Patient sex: M
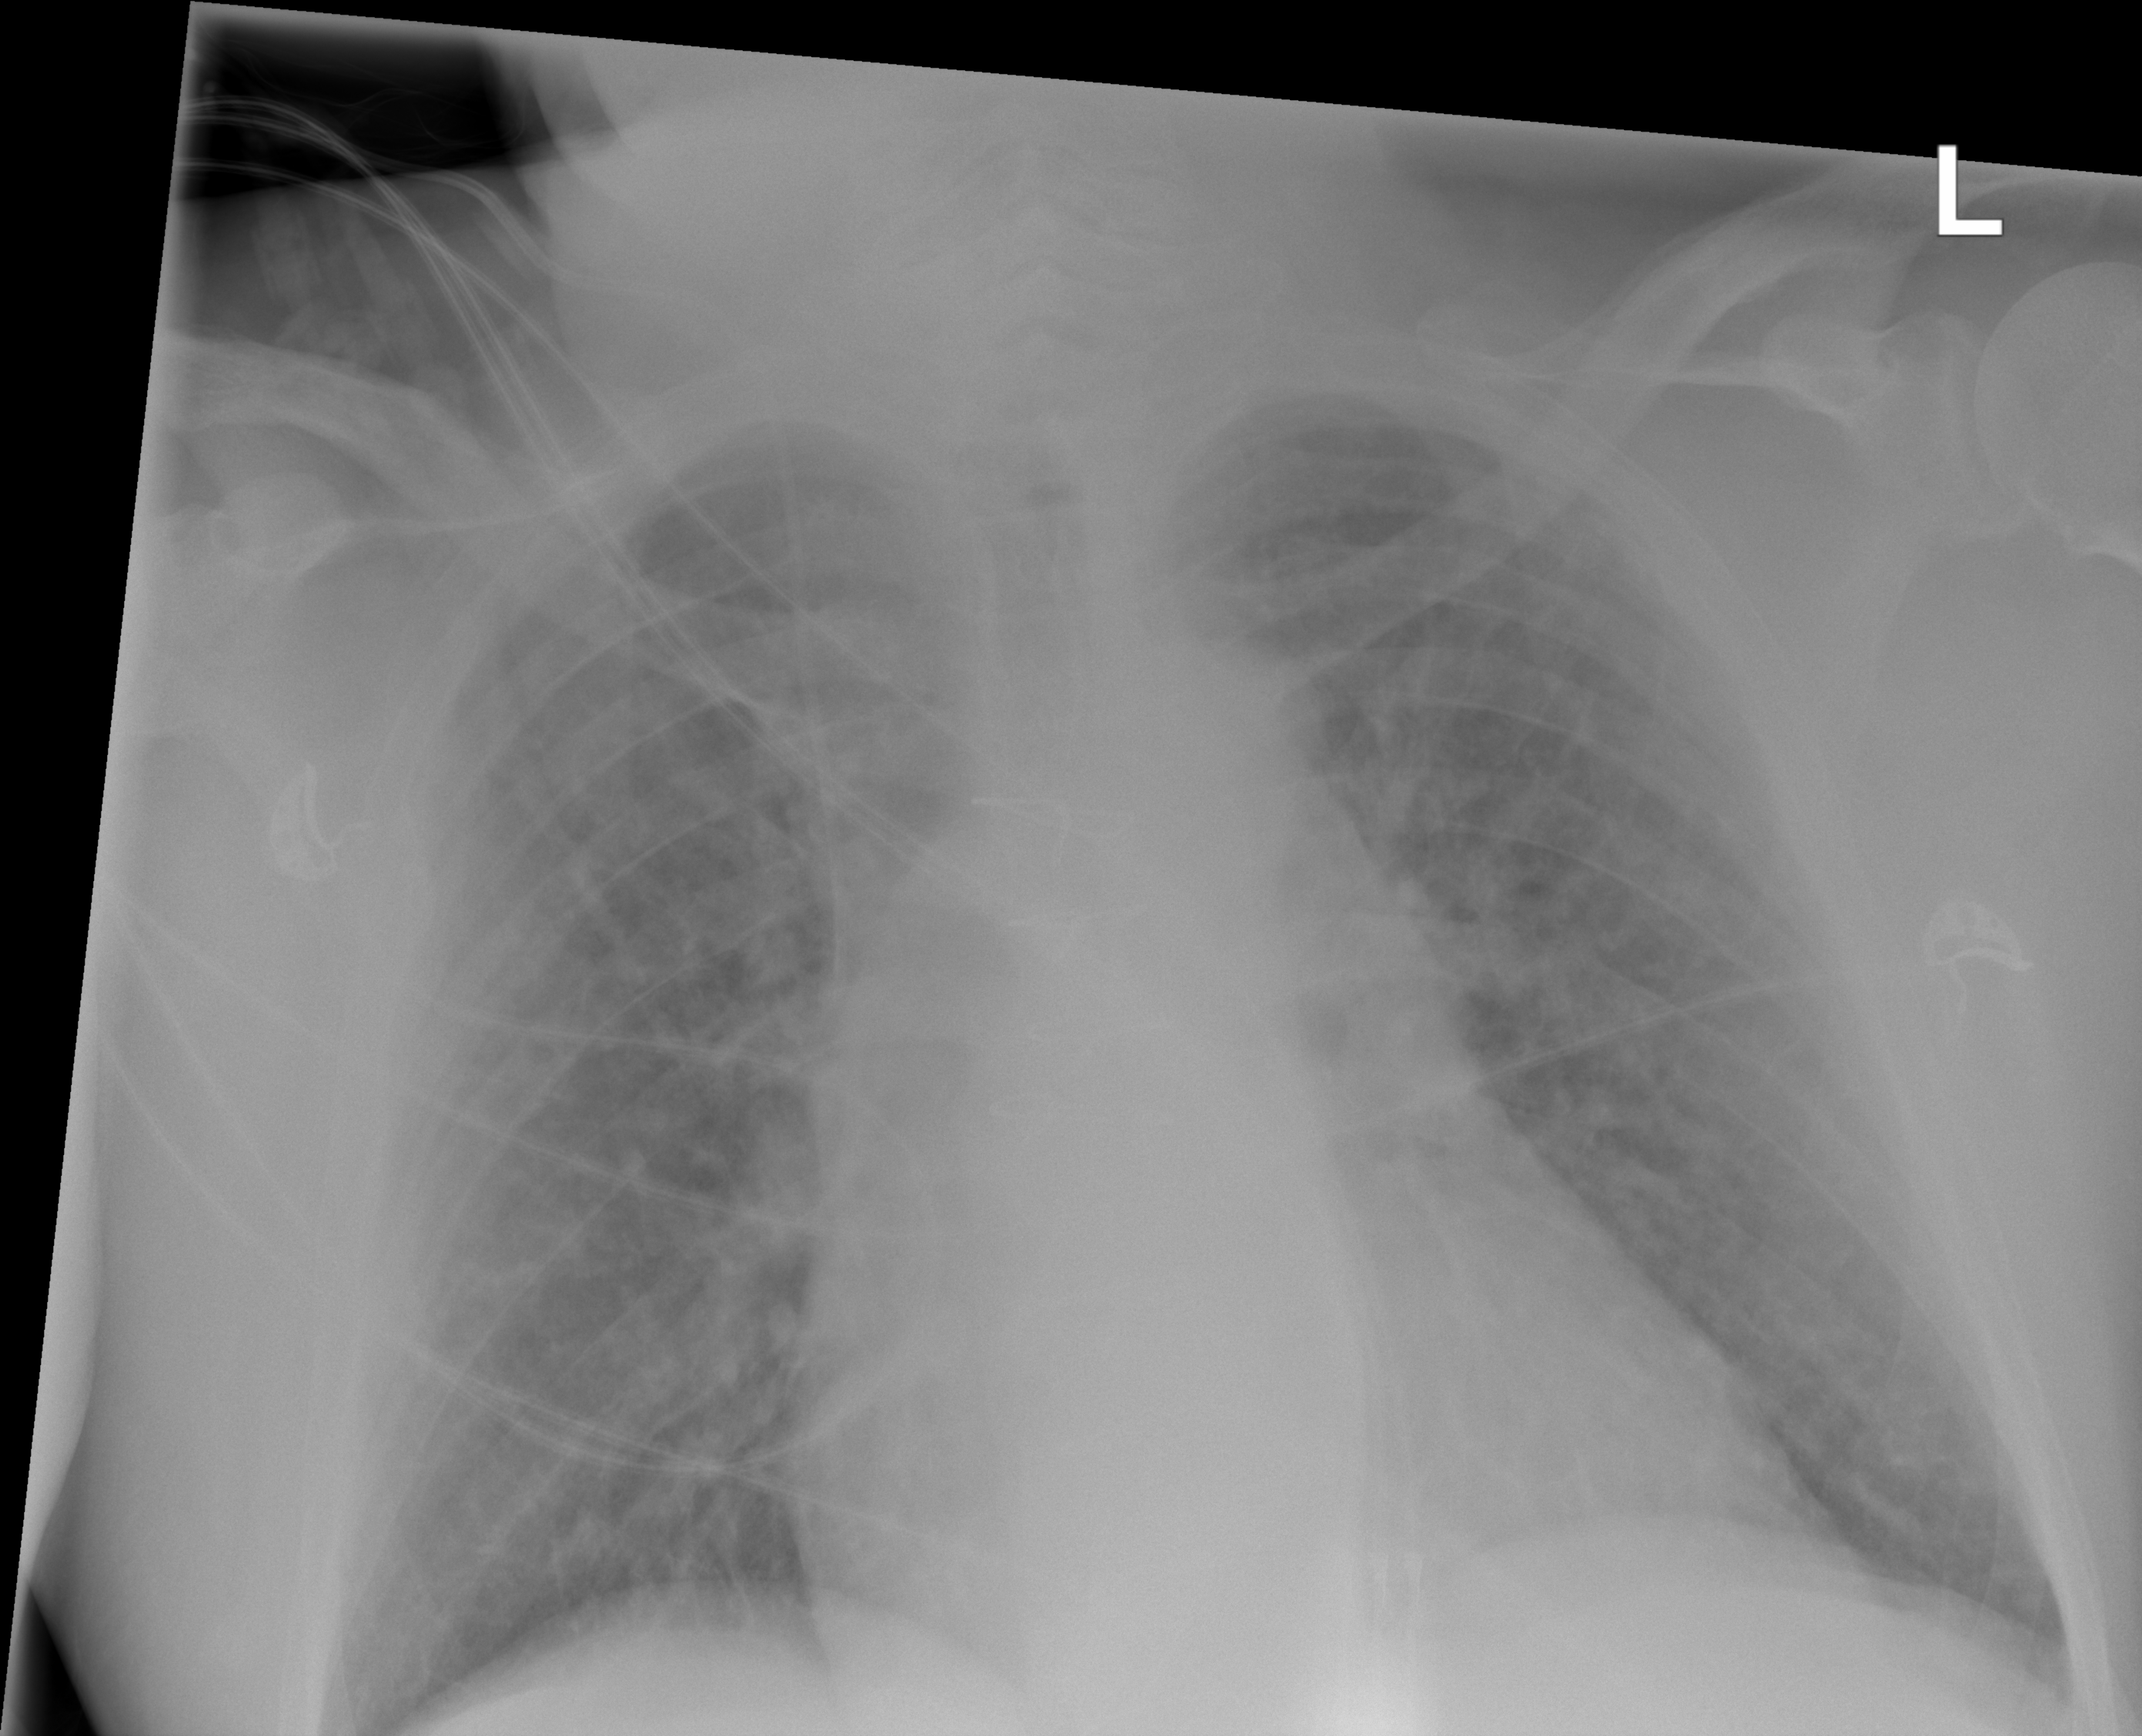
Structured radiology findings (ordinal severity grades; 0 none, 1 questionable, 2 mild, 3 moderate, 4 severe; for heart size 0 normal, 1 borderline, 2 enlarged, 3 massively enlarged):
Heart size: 2
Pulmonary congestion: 2
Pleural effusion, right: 0
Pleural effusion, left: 0
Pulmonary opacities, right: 0
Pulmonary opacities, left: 0
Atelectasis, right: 2
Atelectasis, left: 2